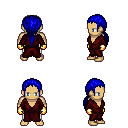
a pixel art fantasy rpg character, male body template, human, tanned skin, red robe, white pants, blue ponytail hairstyle, gold gloves, four views (front, back, left, right), 2x2 character sprite sheet, small pixel art, hard edges, no anti-aliasing